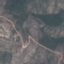
Land use / land cover: HerbaceousVegetation